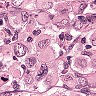
Metastatic tissue present: yes